Question: Could any one let me know the css to create a custom scroll bar which looks like the one in the image? The background should be transparent, I have placed it on a green background for now.

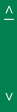
Answer: You can do this using the jQuery plugin jScrollPane - <URL>
'''
$(function() {
$('.scroll-pane').jScrollPane();
});
'''
The above code with set a div with class "scroll-pane" to scroll.
You can't do with with standard CSS but with CSS3 you can:
'''
pre::-webkit-scrollbar {
height: 1.5ex;
-webkit-border-radius: 1ex;
}
pre::-webkit-scrollbar-thumb {
border-top: 1px solid #fff;
background: #ccc -webkit-gradient(linear, 0% 0%, 0% 100%, from(rgb(240, 240, 240)), to(rgb(210, 210, 210)));
-webkit-border-radius: 1ex;
-webkit-box-shadow: 0 1px 3px rgba(0, 0, 0, .4);
}
'''